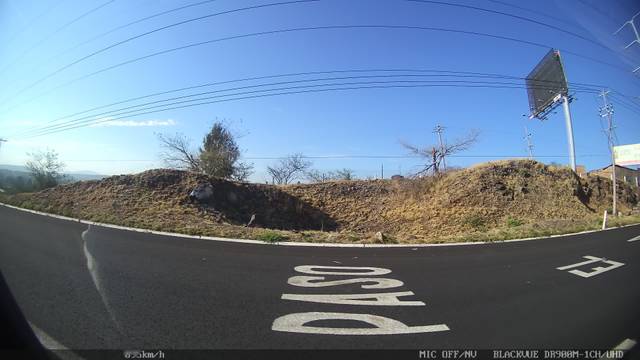
Region: Mexico
Coordinates: 20.616, -103.239